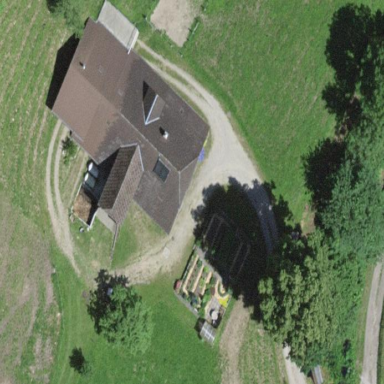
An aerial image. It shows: Farm building.